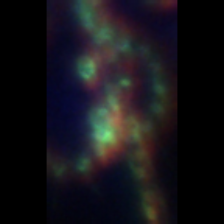
Taxon: Chaetoceros
Group: Diatoms